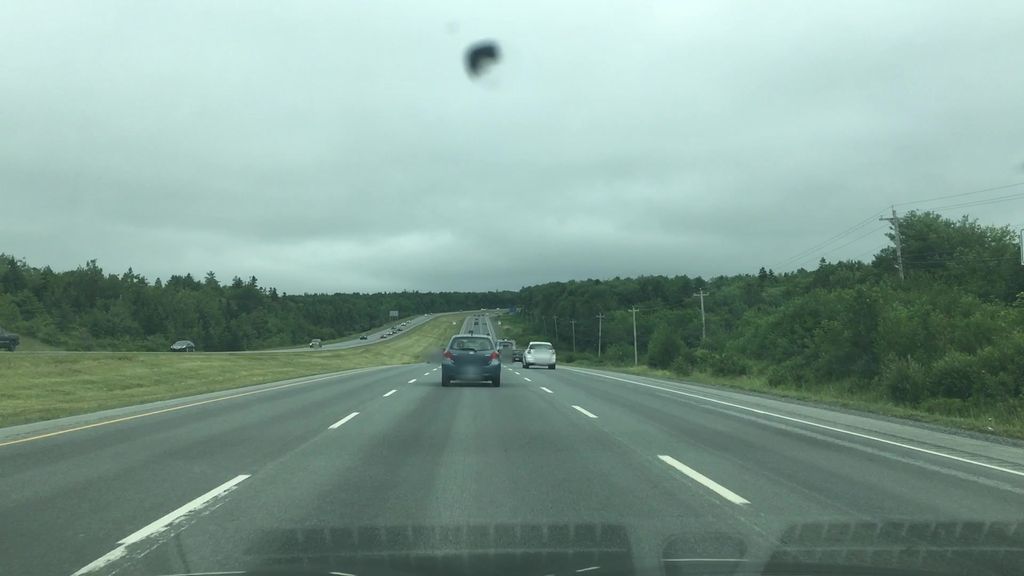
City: halifax